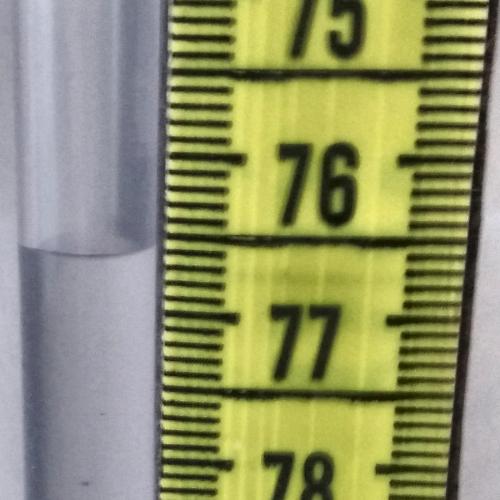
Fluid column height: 76.6 cm